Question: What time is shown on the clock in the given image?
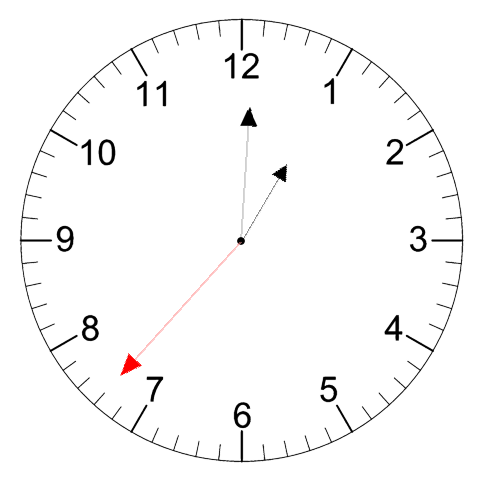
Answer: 01:00:37